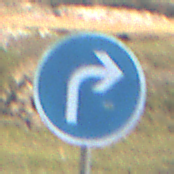
Verkehrszeichen: VorgeschriebeneFahrtrichtungRechts
Umgebung: Outdoor, Nature
Tageszeit: MorningAfternoon
Wetter: PartlyCloudy
Licht: Natural
Jahreszeit: NotSpecified
Kontrast: HighContrast